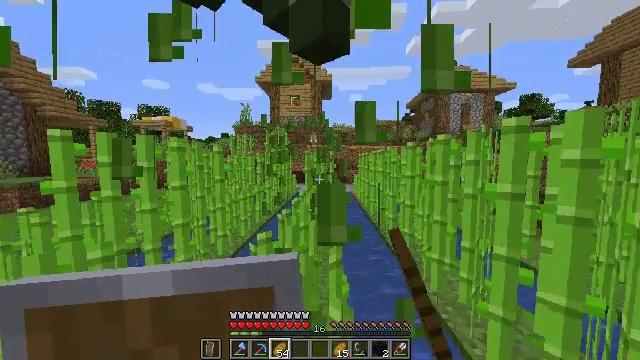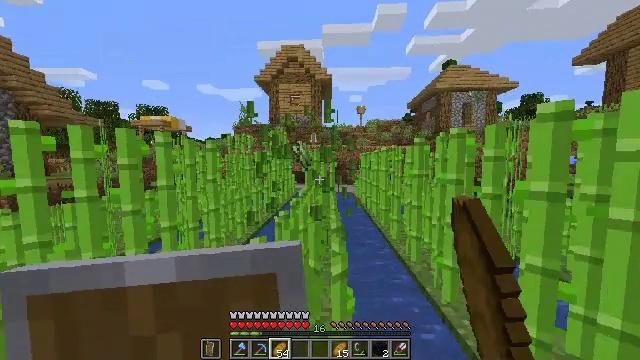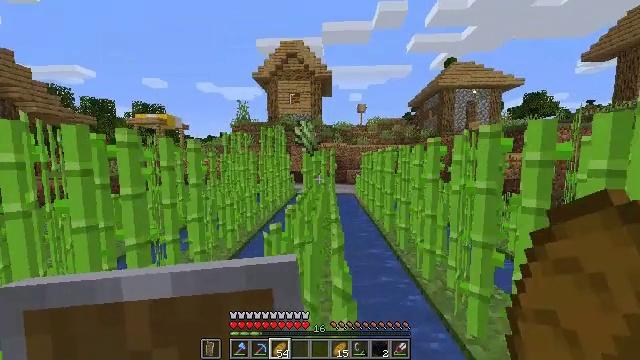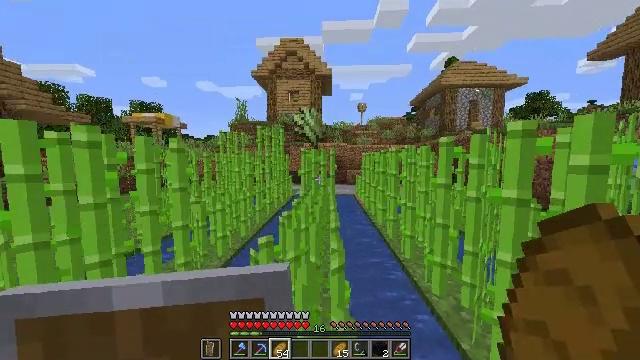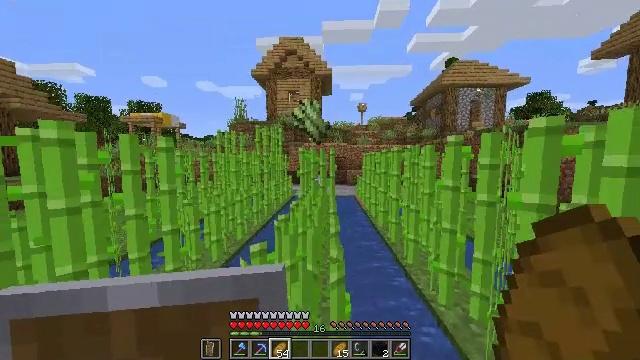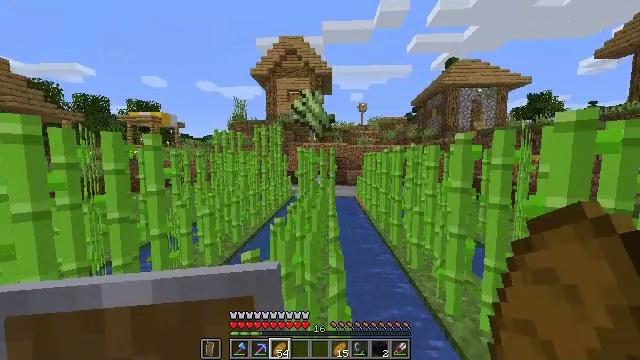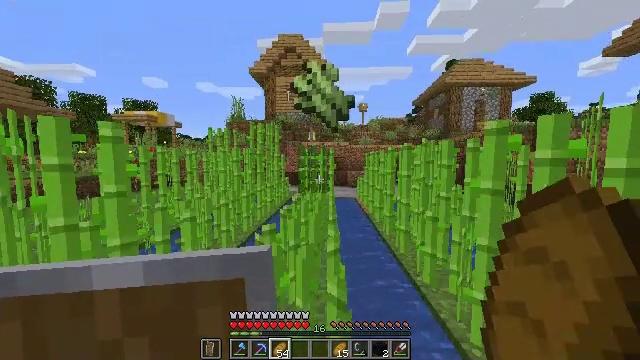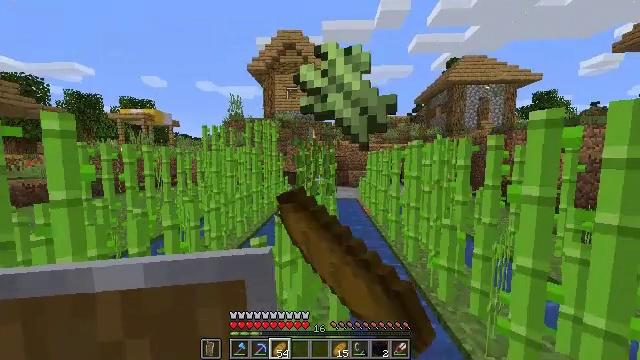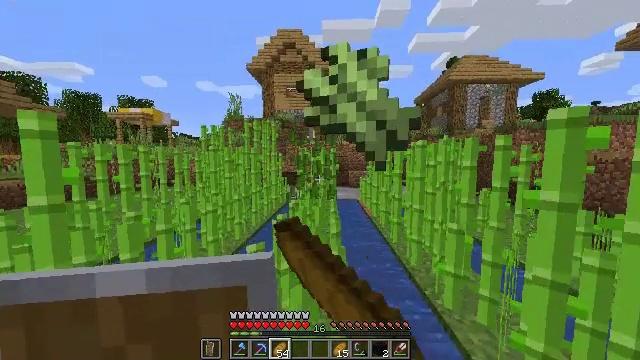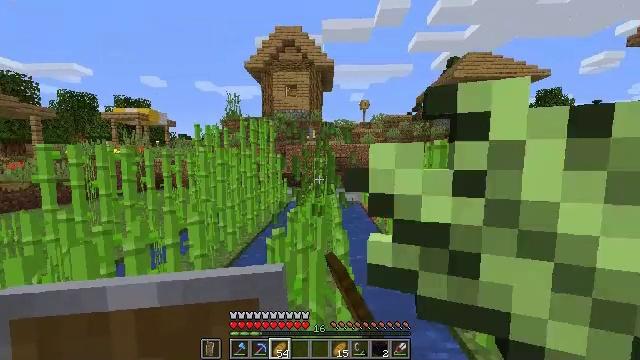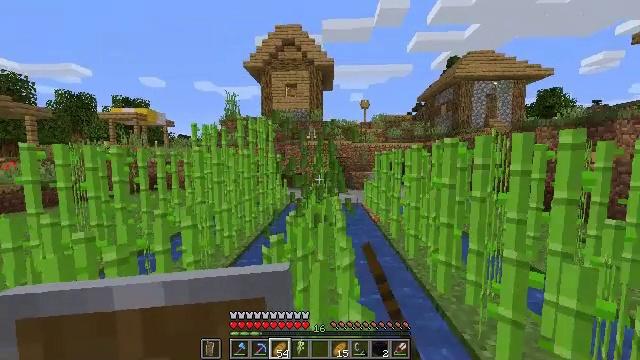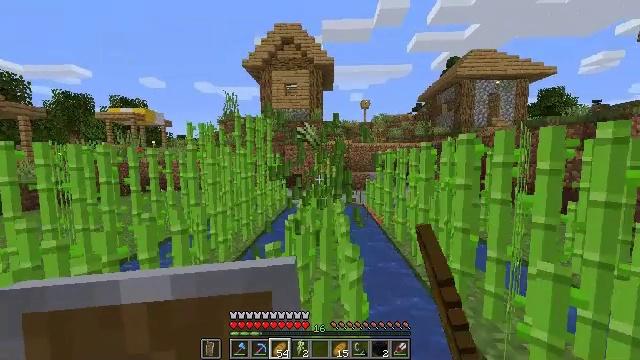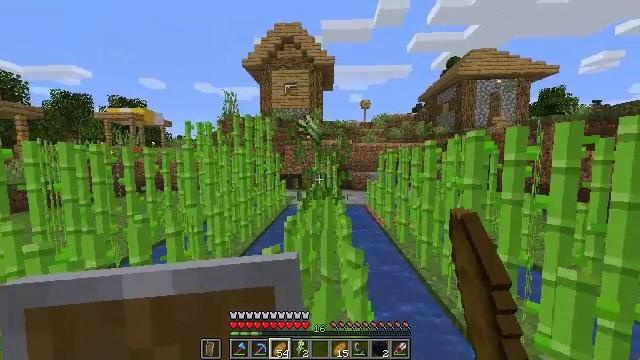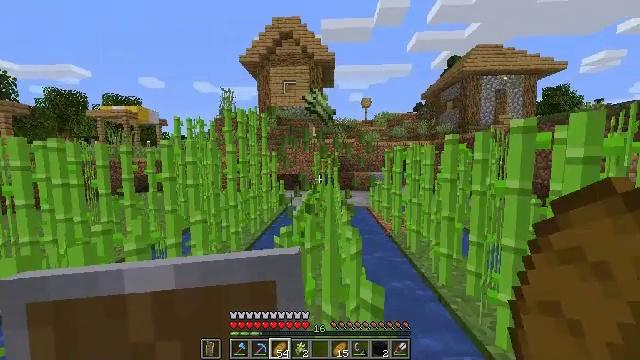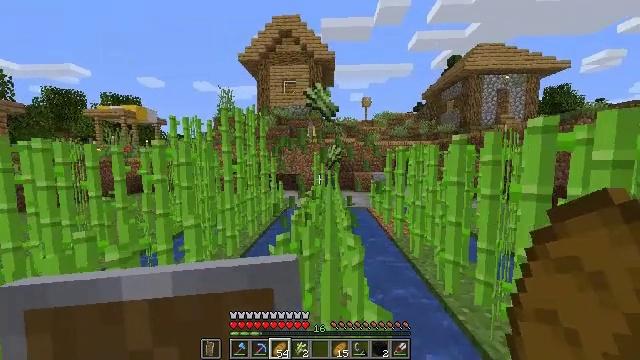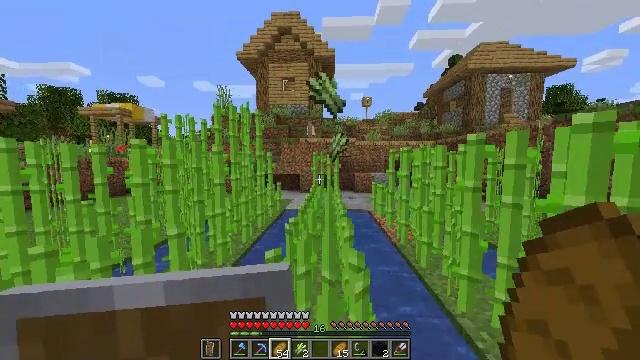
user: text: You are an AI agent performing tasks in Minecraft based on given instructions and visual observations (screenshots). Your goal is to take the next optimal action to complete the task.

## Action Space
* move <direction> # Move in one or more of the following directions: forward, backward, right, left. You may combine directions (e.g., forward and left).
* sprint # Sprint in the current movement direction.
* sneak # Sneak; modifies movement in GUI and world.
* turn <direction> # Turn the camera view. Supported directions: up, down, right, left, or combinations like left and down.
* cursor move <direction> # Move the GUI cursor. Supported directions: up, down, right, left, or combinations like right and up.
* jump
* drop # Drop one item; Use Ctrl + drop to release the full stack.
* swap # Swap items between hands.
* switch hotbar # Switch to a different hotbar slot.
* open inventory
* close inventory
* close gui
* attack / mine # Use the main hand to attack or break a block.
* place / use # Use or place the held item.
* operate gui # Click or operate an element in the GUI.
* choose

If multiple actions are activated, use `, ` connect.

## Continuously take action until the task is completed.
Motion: motion action
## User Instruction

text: Harvest sugar cane from the plant.
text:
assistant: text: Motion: move forward, sprint, attack / mine
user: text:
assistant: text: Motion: move forward, sprint, attack / mine
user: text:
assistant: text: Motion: move forward, sprint, attack / mine
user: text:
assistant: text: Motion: move forward, sprint, attack / mine
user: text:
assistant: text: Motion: move forward, sprint, attack / mine
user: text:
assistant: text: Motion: move forward, sprint, attack / mine
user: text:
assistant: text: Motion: move forward, sprint, attack / mine
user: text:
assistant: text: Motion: move forward, sprint, attack / mine
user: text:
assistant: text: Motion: move forward, sprint, attack / mine
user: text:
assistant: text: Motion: move forward, sprint, attack / mine
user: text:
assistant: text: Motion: move forward, sprint, attack / mine
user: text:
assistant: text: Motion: move forward, sprint, attack / mine
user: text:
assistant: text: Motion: move forward, sprint, attack / mine
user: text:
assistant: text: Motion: move forward, sprint, attack / mine
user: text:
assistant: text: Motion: move forward, sprint, attack / mine
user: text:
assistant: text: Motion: move forward, sprint, attack / mine
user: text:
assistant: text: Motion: move forward, sprint, attack / mine
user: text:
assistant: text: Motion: move forward, sprint, attack / mine
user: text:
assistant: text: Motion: move forward, sprint, attack / mine
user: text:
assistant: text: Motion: move forward, sprint, attack / mine
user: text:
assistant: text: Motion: move forward, sprint, attack / mine
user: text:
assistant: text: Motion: move forward, sprint, attack / mine
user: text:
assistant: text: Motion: move forward, sprint, attack / mine
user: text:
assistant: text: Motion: move forward, sprint, attack / mine
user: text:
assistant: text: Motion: move forward, sprint, attack / mine
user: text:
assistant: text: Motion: move forward, sprint, attack / mine
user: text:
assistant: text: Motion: move forward, sprint, attack / mine
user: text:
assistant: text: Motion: move forward, sprint, attack / mine
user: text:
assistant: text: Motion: move forward, sprint, attack / mine
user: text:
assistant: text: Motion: move forward, sprint, attack / mine